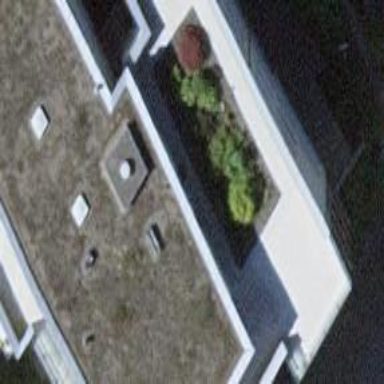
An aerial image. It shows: Residential building.